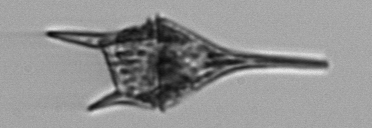
Label: Tripos_lineatus